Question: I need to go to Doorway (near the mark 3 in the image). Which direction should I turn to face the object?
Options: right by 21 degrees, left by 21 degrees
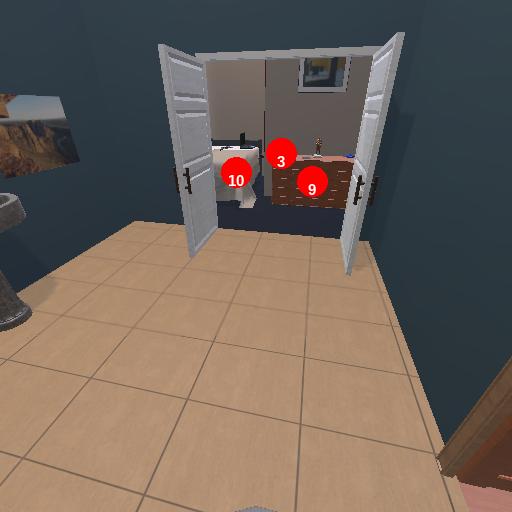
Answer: right by 21 degrees